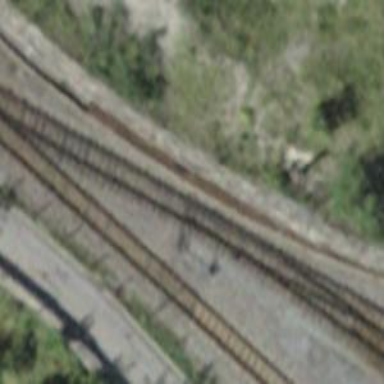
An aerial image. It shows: Railway switch.